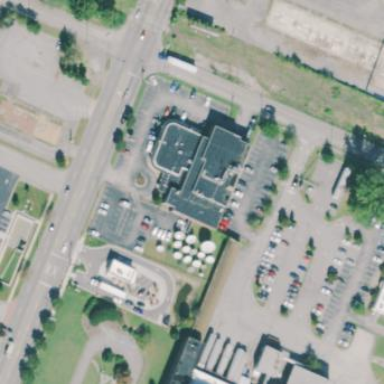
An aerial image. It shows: Television studio building.